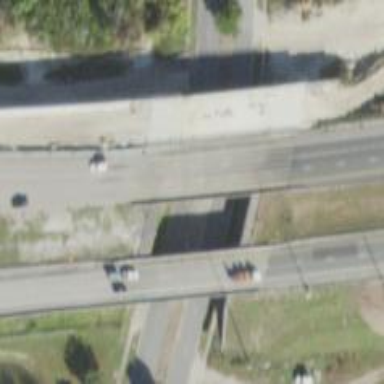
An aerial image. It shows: Bridge over motorway.